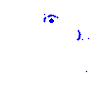
Particle: electron